Question: This is the bottom navigation I am trying to do.
How i can implement this bottom navigation bar? I tried curved bottom navigation but it did not give me the solution and I tried flutter bottom navigation bar with fab center docked, but that also didn't work.

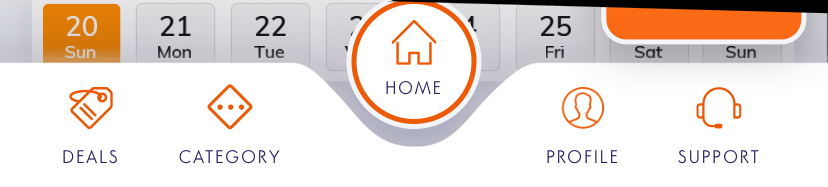
Answer: Flutter has a specific shape for that kind of UI, it's called <URL> for you to see how to implement this in a 'BottomNavigationBar'. It might not be the exact same shape, but I think I got pretty close. It is impossible for me to get the exact shape without the parameters of that curve. Play around with the 's1', 's2', and 'addedRadius' parameters to get exactly what you want:
'''
import 'dart:math' as math;
import 'package:flutter/material.dart';
void main() => runApp(MyApp());
class CustomNotchedRectangle extends NotchedShape {
const CustomNotchedRectangle();
@override
Path getOuterPath(Rect host, Rect guest) {
if (guest == null || !host.overlaps(guest)) return Path()..addRect(host);
const double s1 = 10.0;
const double s2 = 8.0;
const double addedRadius = 3;
final double notchRadius = guest.width / 2.0 + addedRadius;
final double r = notchRadius;
final double a = -1.0 * r - s2;
final double b = host.top - guest.center.dy;
final double n2 = math.sqrt(b * b * r * r * (a * a + b * b - r * r));
final double p2xA = ((a * r * r) - n2) / (a * a + b * b);
final double p2xB = ((a * r * r) + n2) / (a * a + b * b);
final double p2yA = math.sqrt(r * r - p2xA * p2xA);
final double p2yB = math.sqrt(r * r - p2xB * p2xB);
final List<Offset> p = List<Offset>(6);
p[0] = Offset(a - s1, b);
p[1] = Offset(a, b);
final double cmp = b < 0 ? -1.0 : 1.0;
p[2] =
cmp * p2yA > cmp * p2yB ? Offset(p2xA, p2yA) : Offset(p2xB, p2yB);
p[3] = Offset(-1.0 * p[2].dx, p[2].dy);
p[4] = Offset(-1.0 * p[1].dx, p[1].dy);
p[5] = Offset(-1.0 * p[0].dx, p[0].dy);
for (int i = 0; i < p.length; i += 1) p[i] += guest.center;
return Path()
..moveTo(host.left, host.top)
..lineTo(p[0].dx, p[0].dy)
..quadraticBezierTo(p[1].dx, p[1].dy, p[2].dx, p[2].dy)
..arcToPoint(
p[3],
radius: Radius.circular(notchRadius),
clockwise: false,
)
..quadraticBezierTo(p[4].dx, p[4].dy, p[5].dx, p[5].dy)
..lineTo(host.right, host.top)
..lineTo(host.right, host.bottom)
..lineTo(host.left, host.bottom)
..close();
}
}
class MyApp extends StatelessWidget {
@override
Widget build(BuildContext context) {
return MaterialApp(
title: 'Flutter Demo',
debugShowCheckedModeBanner: false,
theme: ThemeData(
primarySwatch: Colors.blue,
),
home: MyHomePage(title: 'Flutter Demo Home Page'),
);
}
}
class MyHomePage extends StatefulWidget {
MyHomePage({Key key, this.title}) : super(key: key);
final String title;
@override
_MyHomePageState createState() => _MyHomePageState();
}
class _MyHomePageState extends State<MyHomePage> {
int _counter = 0;
void _incrementCounter() {
setState(() {
_counter++;
});
}
@override
Widget build(BuildContext context) {
return Scaffold(
appBar: AppBar(
title: Text('Sample Code'),
),
body: Center(
child: Text('You have pressed the button $_counter times.'),
),
bottomNavigationBar: BottomAppBar(
shape: const CustomNotchedRectangle(),
child: Container(height: 50.0, color: Theme.of(context).primaryColor),
),
floatingActionButton: FloatingActionButton(
onPressed: _incrementCounter,
tooltip: 'Increment Counter',
child: Icon(Icons.add),
),
floatingActionButtonLocation: FloatingActionButtonLocation.centerDocked,
);
}
}
'''
Here is the result:
<URL>